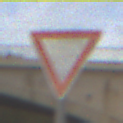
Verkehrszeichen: VorfahrtGewaehren
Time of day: MorningAfternoon
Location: Outdoor (Suburban)
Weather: PartlyCloudy
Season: NotSpecified
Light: Natural